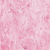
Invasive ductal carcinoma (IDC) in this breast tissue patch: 0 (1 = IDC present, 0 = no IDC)